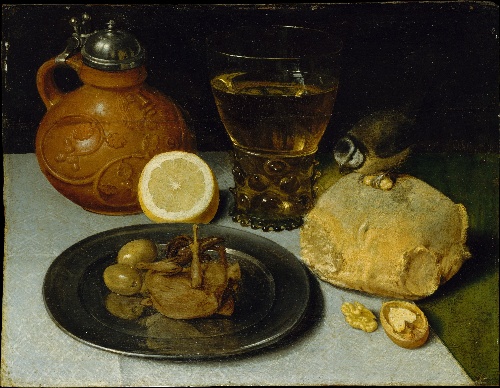
Title: Still Life
Artist: Georg Flegel
Artist bio: German, Olomouc (Olmütz) 1566–1638 Frankfurt
Date: probably ca. 1625–30
Object type: Painting
Classification: Paintings
Medium: Oil on wood
Dimensions: 10 5/8 x 13 3/8 in. (27 x 34 cm)
Department: European Paintings
Credit line: Gift of Dr. W. Bopp, 1921
Accession year: 1921
Repository: Metropolitan Museum of Art, New York, NY
Tags: Lemons|Still Life|Birds|Bread|Pitchers|Food